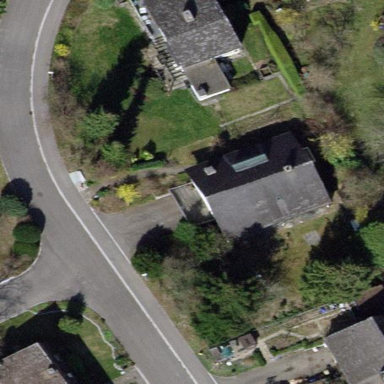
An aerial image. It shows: Detached building with gabled roof.